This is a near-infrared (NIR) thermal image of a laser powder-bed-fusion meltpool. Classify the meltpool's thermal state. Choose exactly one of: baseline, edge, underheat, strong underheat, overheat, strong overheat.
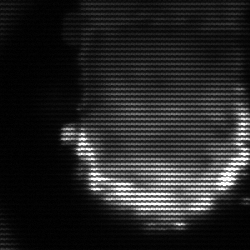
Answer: baseline